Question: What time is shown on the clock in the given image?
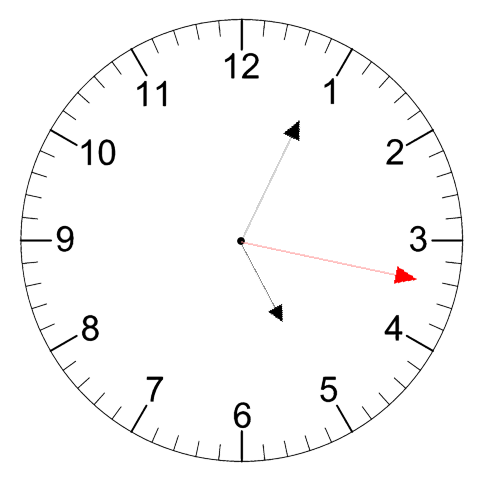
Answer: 05:04:17